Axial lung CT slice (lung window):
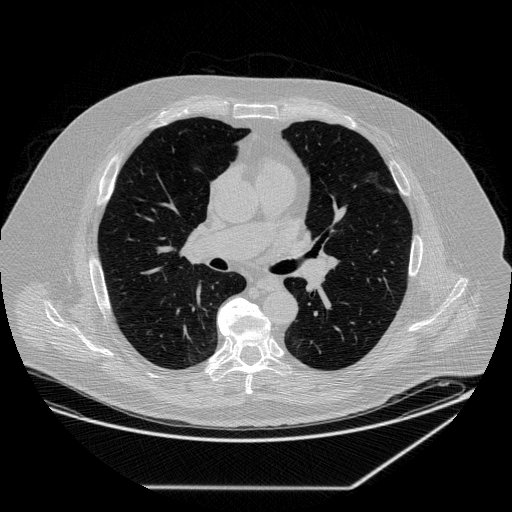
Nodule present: no